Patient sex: M
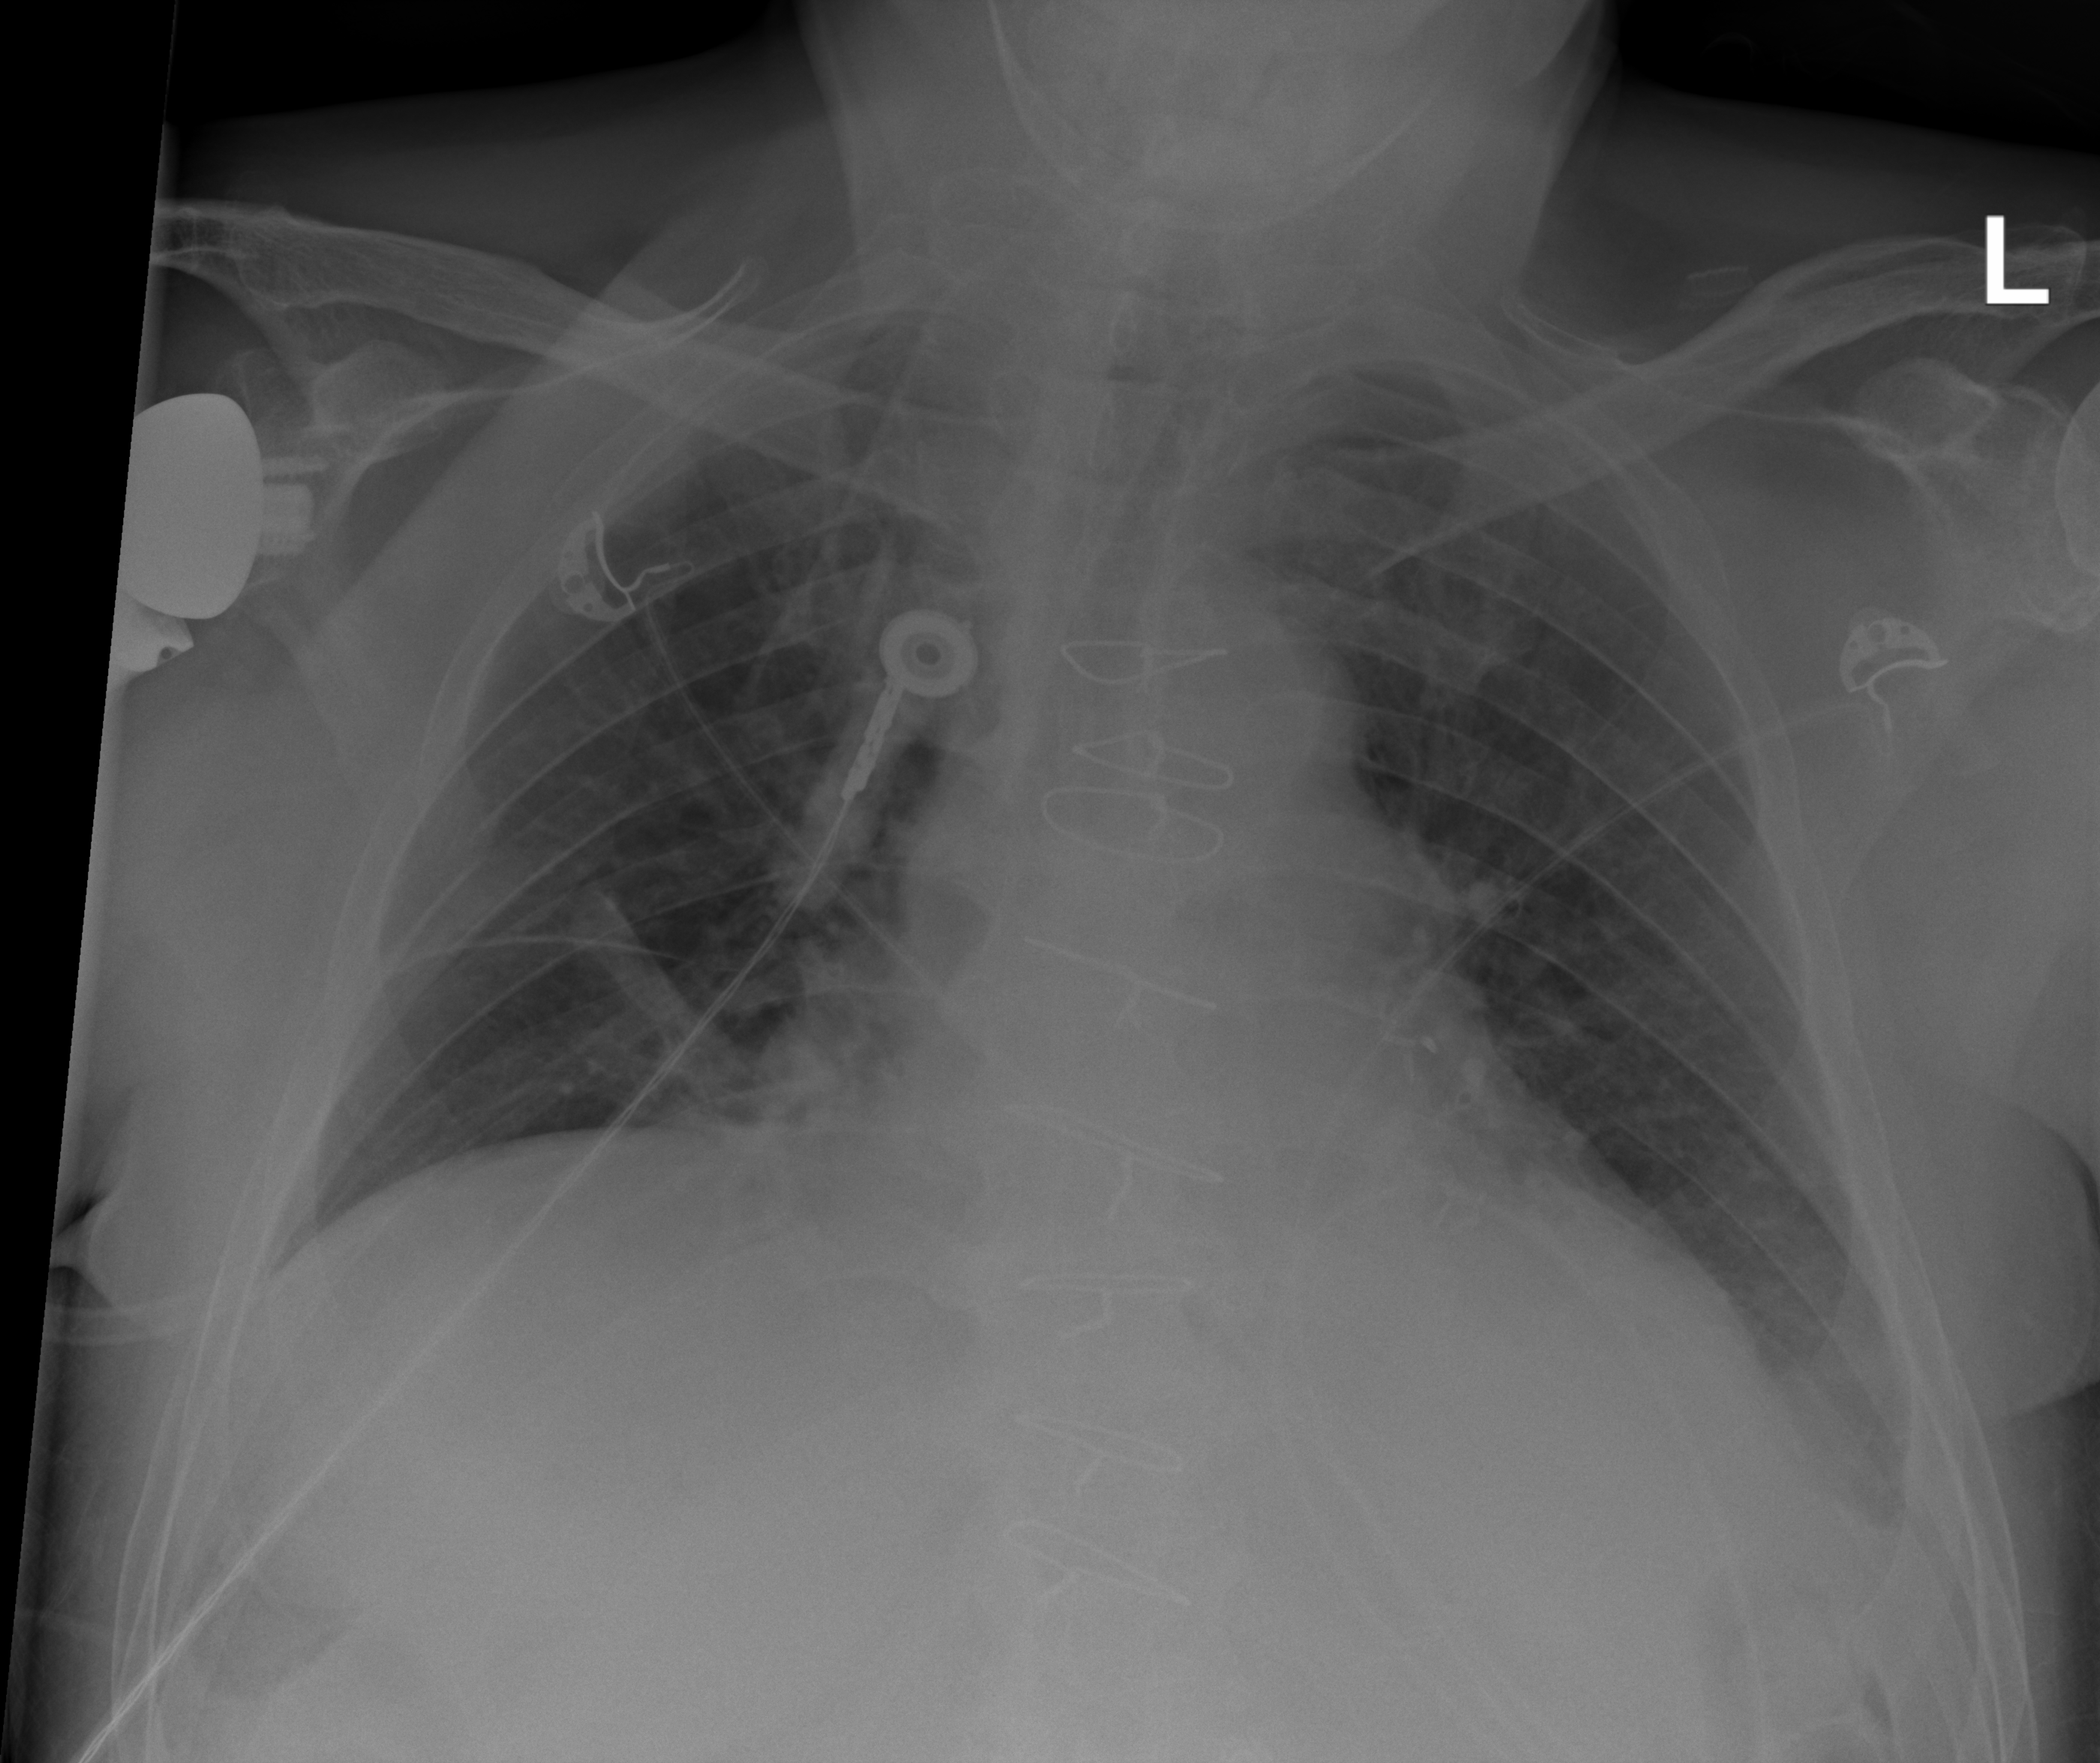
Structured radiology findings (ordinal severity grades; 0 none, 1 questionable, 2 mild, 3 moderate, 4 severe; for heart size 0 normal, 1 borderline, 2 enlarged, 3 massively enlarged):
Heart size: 2
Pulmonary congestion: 1
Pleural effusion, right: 0
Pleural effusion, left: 2
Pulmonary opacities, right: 0
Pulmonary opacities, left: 2
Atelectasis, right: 2
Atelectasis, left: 2